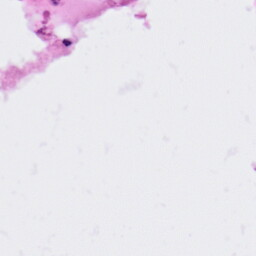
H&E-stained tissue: Colon